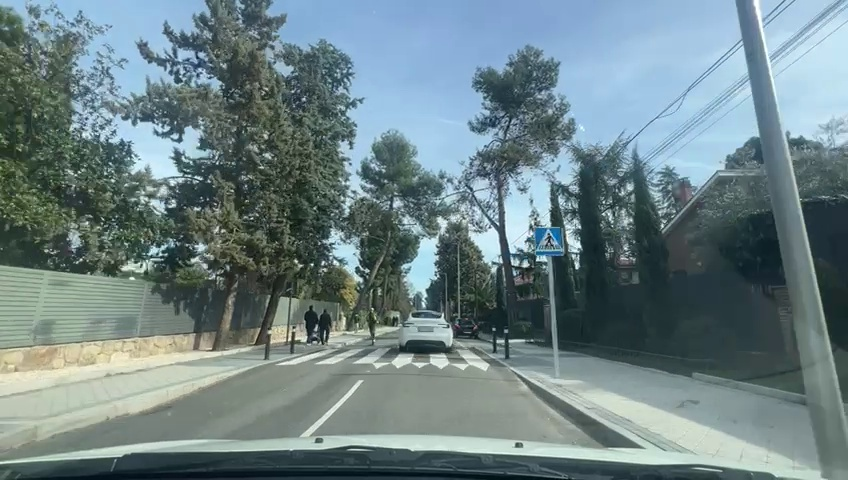
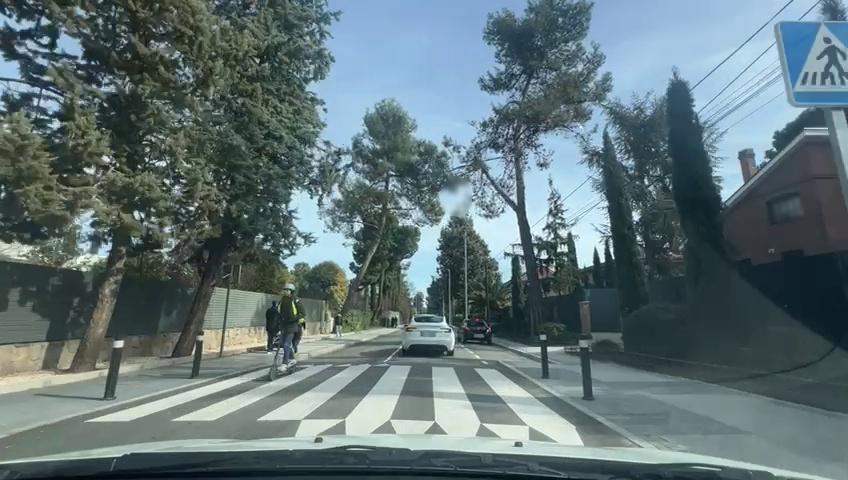
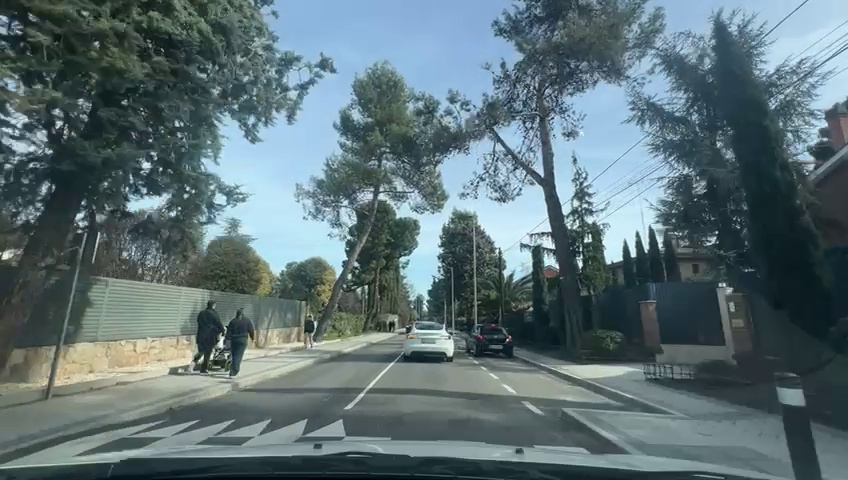
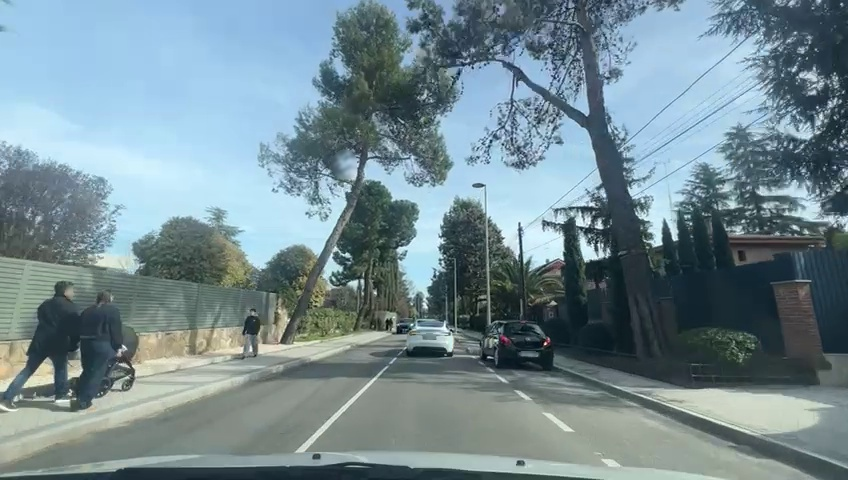
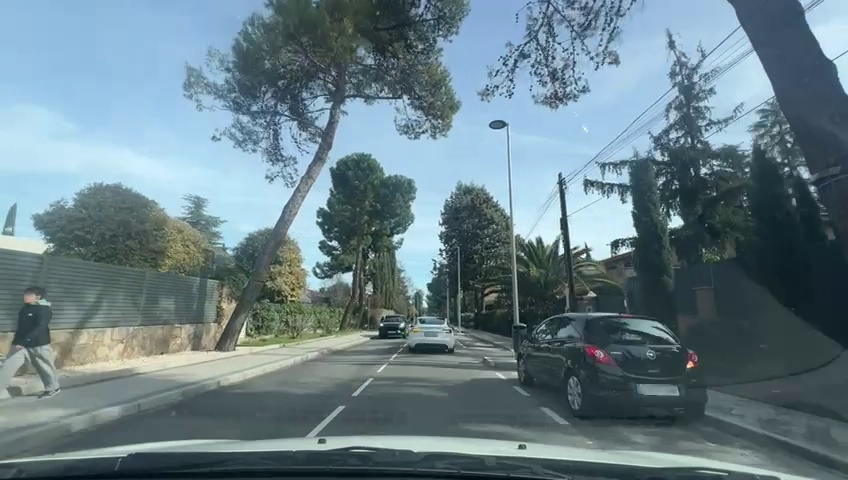
Situation: Pedestrian
Question: Is the ego vehicle traveling on a narrow street with sidewalks or bike lanes directly adjacent to the roadway?
Answer: Yes
Reasoning: Ego car's trajectory is on a really narrow street with sidewalks or bike lanes directly adjacent to the roadway.

Situation: Pedestrian
Question: Are pedestrians, cyclists or motorbikes moving alongside the ego vehicle on the right side?
Answer: Yes
Reasoning: A cyclist is riding on the left side

Situation: Pedestrian
Question: Could a pedestrian's current path intersect with the trajectory of the ego vehicle?
Answer: Yes
Reasoning: there are 3 people with a baby stroller walking on the left side of the car

Situation: Pedestrian
Question: Are pedestrians, cyclists or motorbikes moving alongside the ego vehicle on the left side?
Answer: Yes
Reasoning: there are 3 people with a baby stroller walking on the left side of the car on the left side